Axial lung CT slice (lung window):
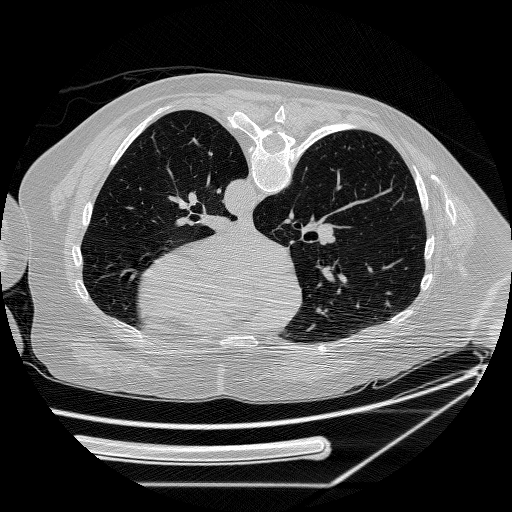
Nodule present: no